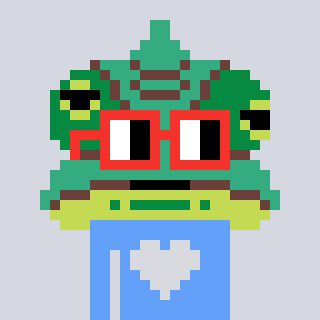
a pixel art character with square red glasses, a chameleon-shaped head and a blue-colored body on a cool background